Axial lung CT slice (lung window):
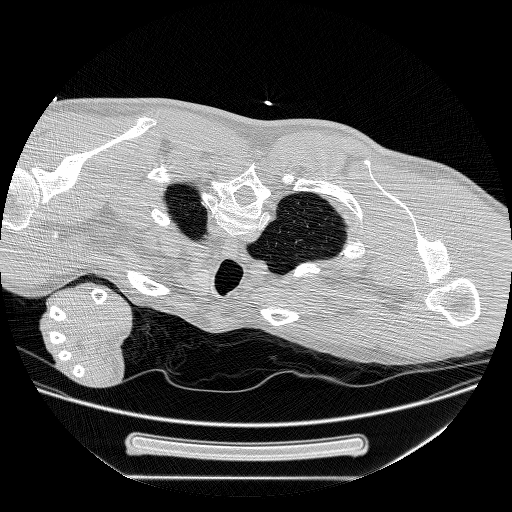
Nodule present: no